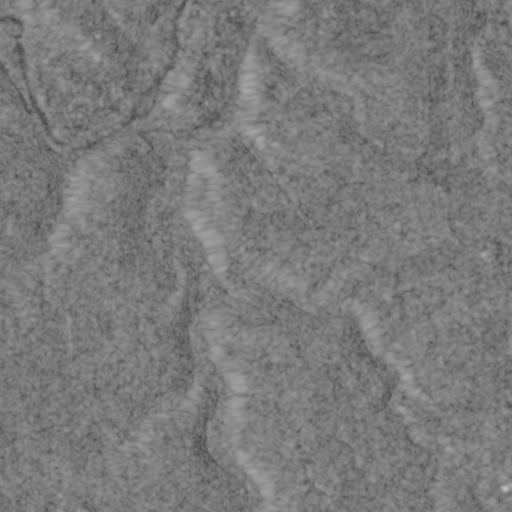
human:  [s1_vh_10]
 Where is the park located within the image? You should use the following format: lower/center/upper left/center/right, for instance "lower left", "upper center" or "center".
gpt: The park is located in the upper left of the image.
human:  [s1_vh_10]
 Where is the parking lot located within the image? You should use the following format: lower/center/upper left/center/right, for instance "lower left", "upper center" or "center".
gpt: The parking lot is located in the upper left of the image.
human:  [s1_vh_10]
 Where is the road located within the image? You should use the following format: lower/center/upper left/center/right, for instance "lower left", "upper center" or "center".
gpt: There is no road in the image.

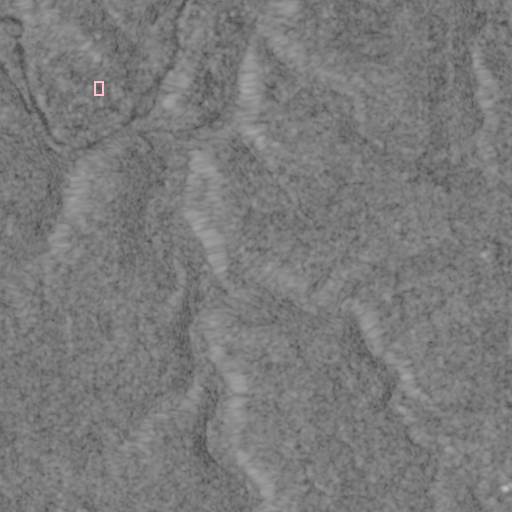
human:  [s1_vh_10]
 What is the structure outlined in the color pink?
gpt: The structure outlined in pink is a park.
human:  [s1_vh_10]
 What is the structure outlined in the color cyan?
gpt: There is no cyan outline.